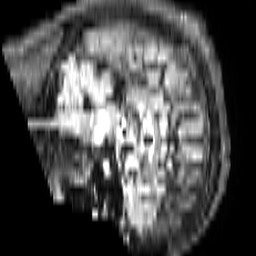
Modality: FLAIR
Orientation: sagittal
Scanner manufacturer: philips
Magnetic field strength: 3 T
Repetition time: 11 s
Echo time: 0.12 s